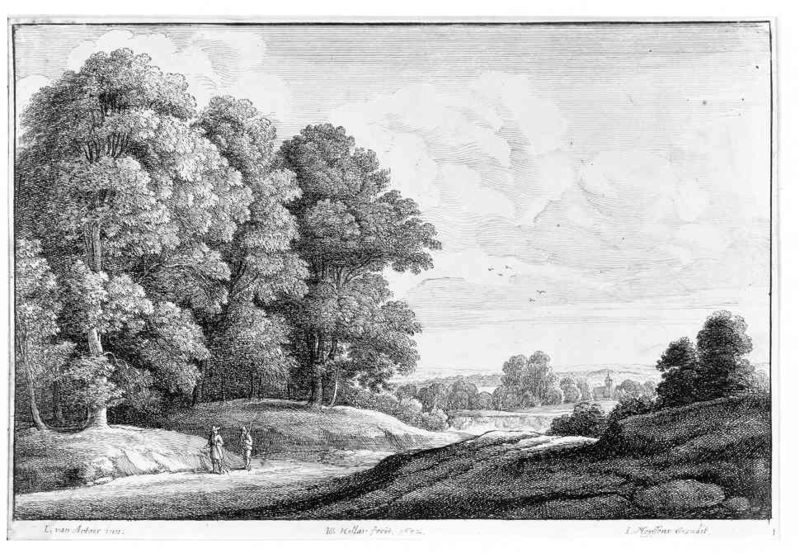
Titel: Die beiden Männer am Waldrand
Künstler: Wenzel Hollar
Standort: Karlsruhe
Institution: Staatliche Kunsthalle Karlsruhe
Schlagwörter: baum, blätter, dunkel, felsen, himmel, laub, mann, meer, schatten, vogel, wasser, weiß, wolken, bäume, landschaft, menschen, sand, stadt, äste, grau, hell, hut, hüte, licht, männer, schwarz, skizze, strasse, vordergrund, zeichnung, gras, park, weg, wiese, wolke, stein, steine, bild, signatur, feld, felder, ferne, horizont, hügel, natur, spiegelung, vögel, zweige, busch, büsche, gebüsch, gehen, kirche, pfad, wasserspiegelung, wiesen, land, paar, personen, tal, wald, bauern, turm, vogelschwarm, schrift, sommer, ort, zwei, stab, feldweg, laufen, hang, dorf, grafik, graphik, landschaftsmalerei, linien, herbst, idylle, friedrich, romantik, stämme, langweilig, baumkronen, frühling, bauer, waldrand, unterschrift, spaziergang, lichtung, druck, druckgraphik, lithographie, druckgrafik, schraffur, schwarz weiß, radierung, stich, titel, text, stöcke, jagd, wellig, schwul, jäger, hügelig, wanderer, dorfkirche, laubbäume, kapelle, auen, spaziergänger, eichen, kupferstich, heimweg, dumm, schraffzr, vild, zwei menschen, vägel, romatnik, ne, s, b, hollar, weiten, ireen, pers